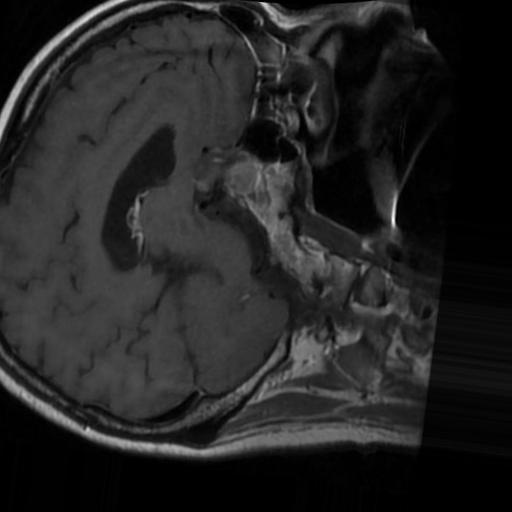
Label: brain_tumor